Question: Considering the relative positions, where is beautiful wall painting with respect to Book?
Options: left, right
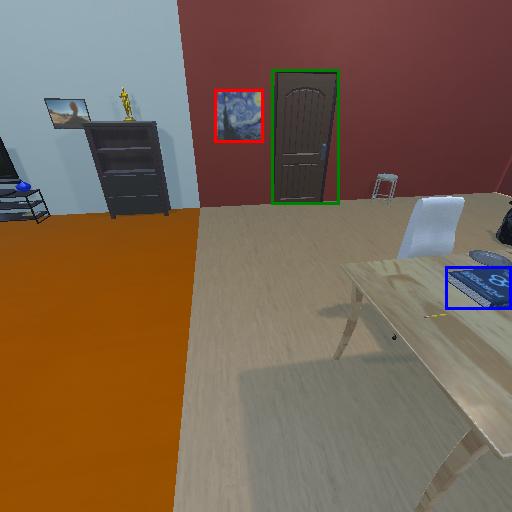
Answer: left